Question: I am creating one post_type using register_post_type so i am getting add_new option there i am using meta_box to use my custom field.But in my listing it is showing only title column,How i can use my meta_box field as a column in listing page.
my code for register_post_type is -
'''
// Create Brand Management
add_action('init', 'manage_brand');
function manage_brand() {
register_post_type('brand', array(
'labels' => array(
'name' => 'Manage Brand',
'singular_name' => 'Manage Brand',
'add_new' => 'Add New',
'add_new_item' => 'Add New Brand',
'edit' => 'Edit',
'edit_item' => 'Edit Brand',
'new_item' => 'New Brand',
'view' => 'View',
'view_item' => 'View Brand',
'search_items' => 'Search Brand',
'not_found' => 'No Brand',
'not_found_in_trash' => 'No Brand found in Trash',
'parent' => 'Parent News Brand'
),
'public' => true,
'menu_position' => 100,
'supports' => array('','thumbnail'),
'taxonomies' => array('project-cat'),
'menu_icon' => plugins_url('images/adv-.png', __FILE__),
'has_archive' => true,
)
);
}
'''
and my code to add field using meta_box is -
'''
//add meta data for brand
add_action('admin_init', 'brand_register_meta_boxes');
function brand_register_meta_boxes() {
if (!class_exists('RW_Meta_Box'))
return;
$prefix = 'brand_';
$meta_boxes[] = array(
'title' => 'Add Brand',
'pages' => array('brand'),
'fields' => array(
array(
'name' => __( 'Brand Name', 'rwmb' ),
'desc' => __( 'Add Brand Name', 'rwmb' ),
'id' => "{$prefix}code",
'type' => 'text',
'required' => true,
),
)
);
foreach ($meta_boxes as $meta_box) {
new RW_Meta_Box($meta_box);
}
}
'''
my list page is coming like this with tile only -

how can i add my meta_box field also in this listing.
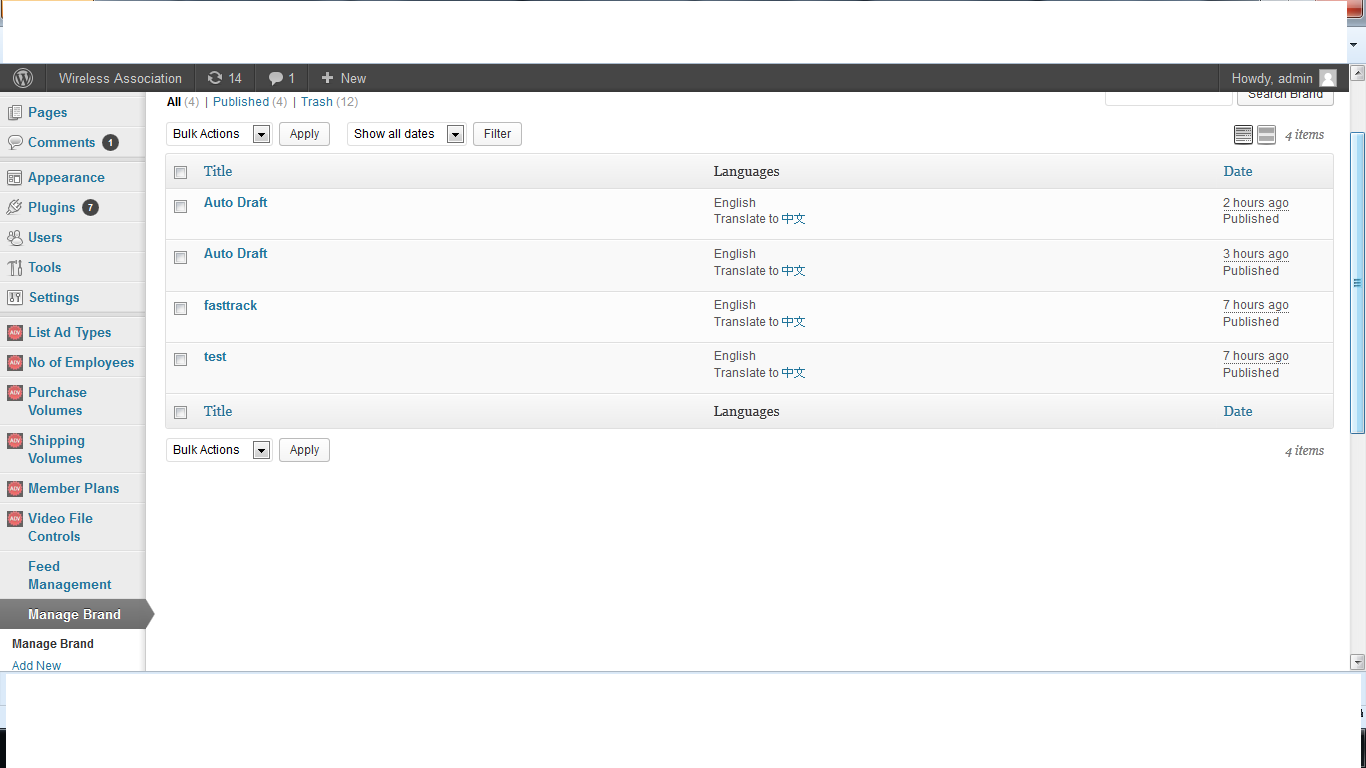
Answer: Assuming the value of the meta box is stored as post meta, you should (a) register a custom column using the dynamic 'manage_{$post_type}_posts_columns' filter hook:
'''
add_filter( 'manage_brand_posts_columns', 'so20352744_manage_brand_posts_columns', 25, 1 );
function so20352744_manage_brand_posts_columns( $cols )
{
$cols['brand'] = __( 'Brand', 'txt_domain' );
return $cols;
}
'''
and (b) add content to the column using the 'manage_posts_custom_column' action hook:
'''
add_action( 'manage_posts_custom_column', 'so20352744_manage_posts_custom_column', 2, 1 );
function so20352744_manage_posts_custom_column( $col )
{
global $post;
switch ( $col )
{
case "brand" :
if( '' != get_post_meta( $post->ID, 'brand_code', true ) )
echo get_post_meta( $post->ID, 'brand_code', true );
else
echo __( 'N/A', 'txt_domain' );
break;
default :
break;
}
}
'''
Both functions go in 'functions.php'. More info: <URL>